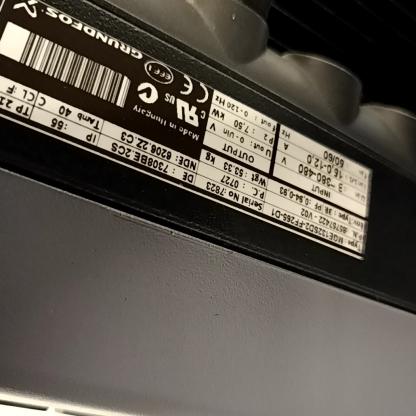
Klasa: tabliczka-znamionowa